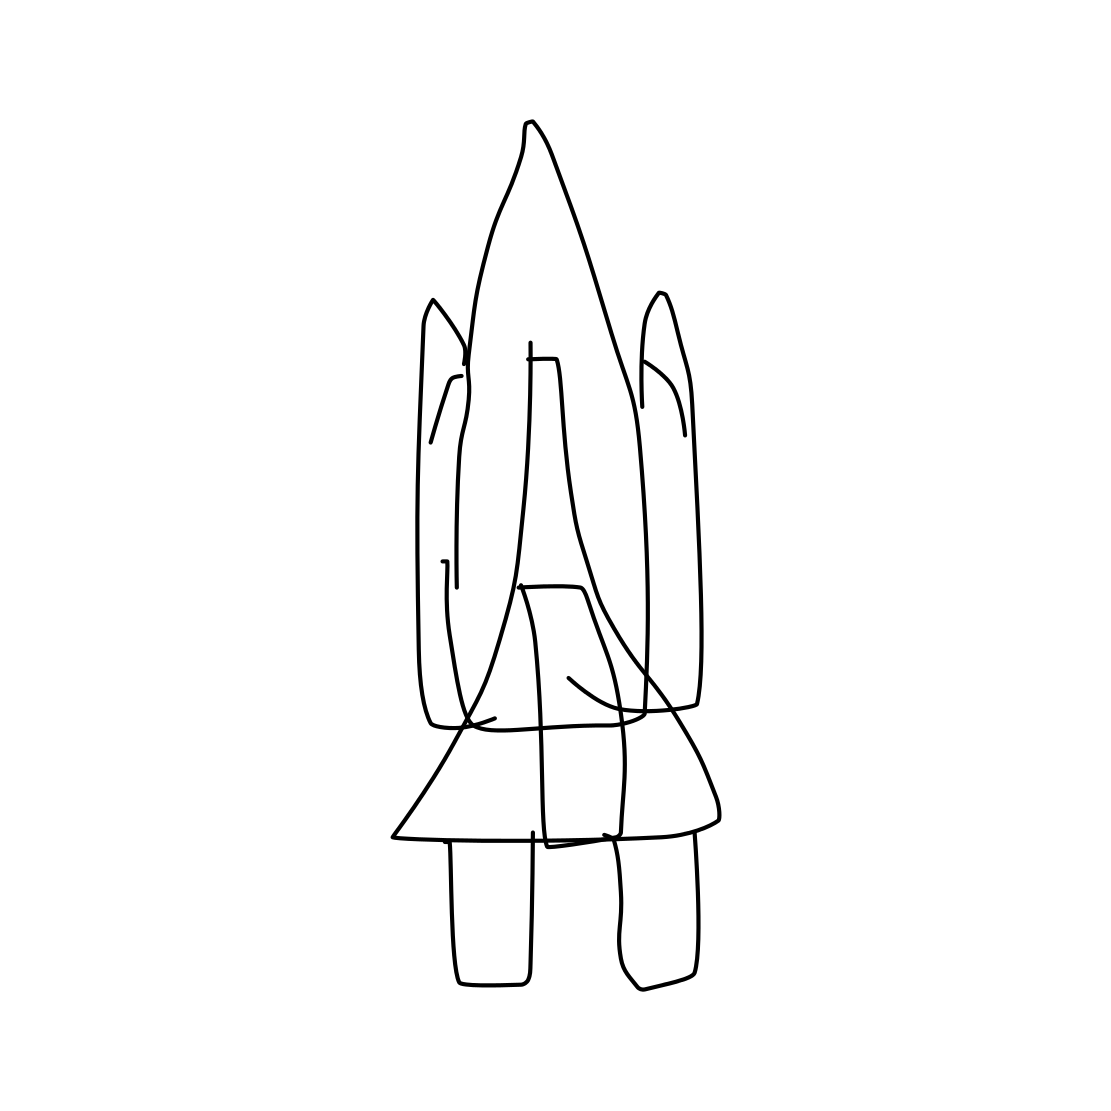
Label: space shuttle